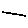
Label: line